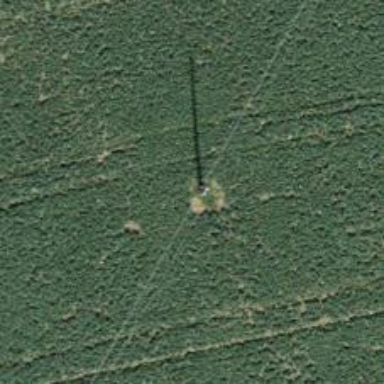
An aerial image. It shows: Minor power line.